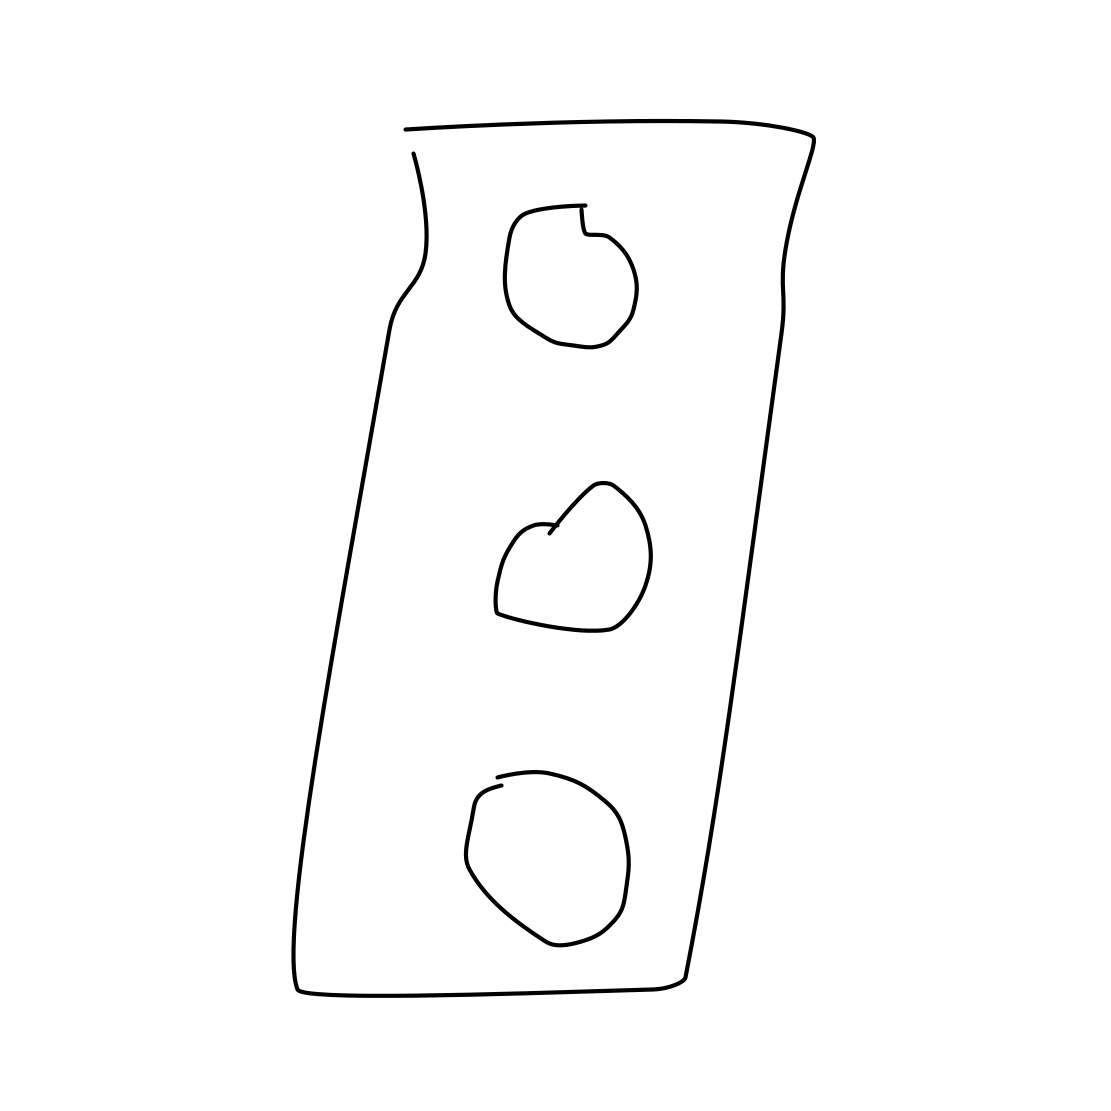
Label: traffic light